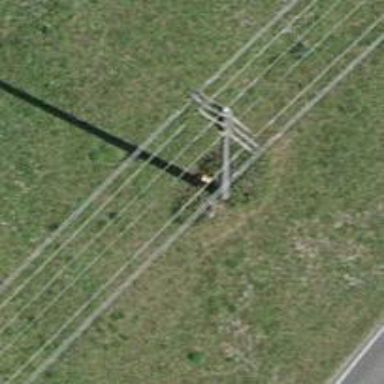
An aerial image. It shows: Aerial marker.